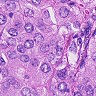
Metastatic tissue present: yes